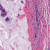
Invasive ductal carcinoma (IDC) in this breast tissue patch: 1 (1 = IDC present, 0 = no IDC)